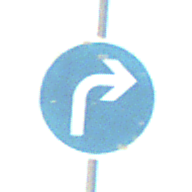
Verkehrszeichen: VorgeschriebeneFahrtrichtungRechts
Umgebung: Outdoor, Nature
Tageszeit: SunriseSunset
Wetter: PartlyCloudy
Licht: Natural
Jahreszeit: NotSpecified
Kontrast: MediumContrast